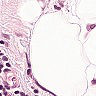
Metastatic tissue present: no